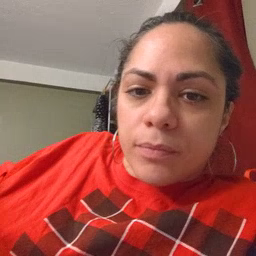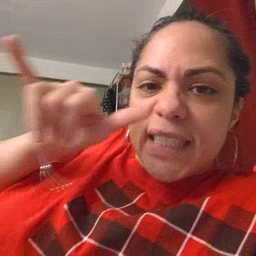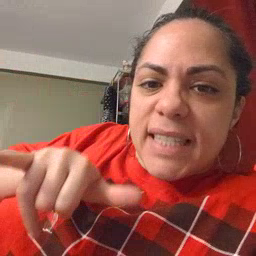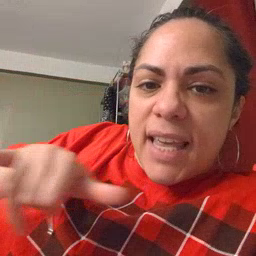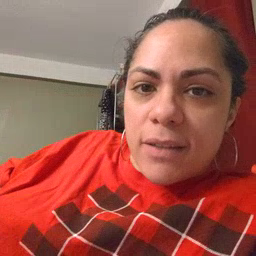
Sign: stay